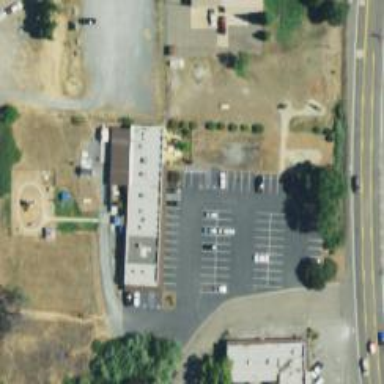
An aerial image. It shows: Veterinary facility.